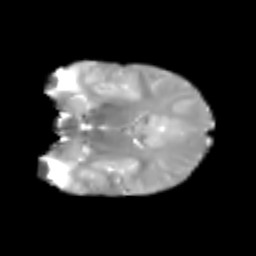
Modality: T2w
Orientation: coronal
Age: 6
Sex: male
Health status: healthy